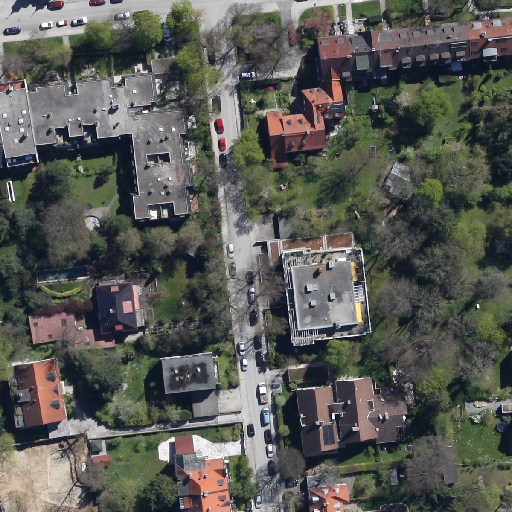
Referring expression: car in the parking area